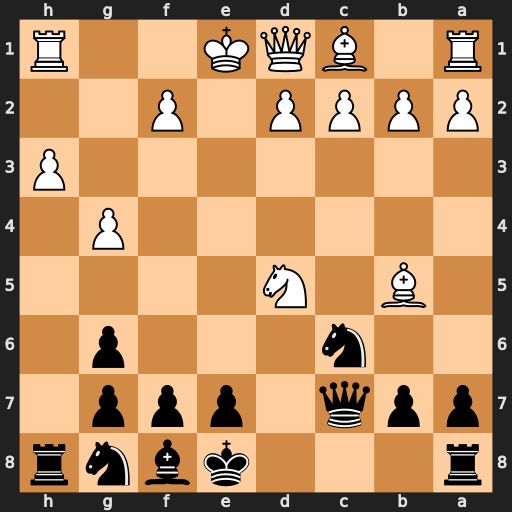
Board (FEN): r3kbnr/ppq1ppp1/2n3p1/1B1N4/6P1/7P/PPPP1P2/R1BQK2R
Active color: b
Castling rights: KQkq
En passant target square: -
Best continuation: Qe5+ Qe2 Qxd5